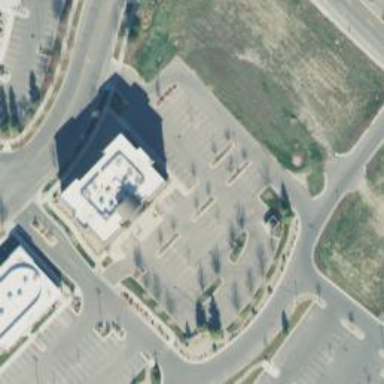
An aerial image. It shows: Parking area.